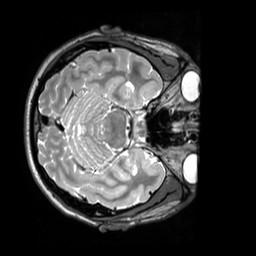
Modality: T2w
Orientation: axial
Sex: male
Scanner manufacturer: siemens
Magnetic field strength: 3 T
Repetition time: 3.2 s
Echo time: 0.409 s